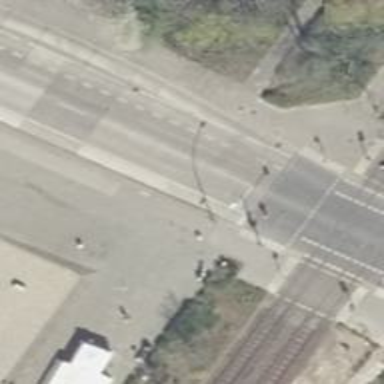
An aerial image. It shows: Secondary road with concrete surface. The road has separate sidewalks on both sides and exclusive cycle lanes.